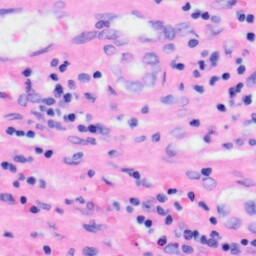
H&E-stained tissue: Liver